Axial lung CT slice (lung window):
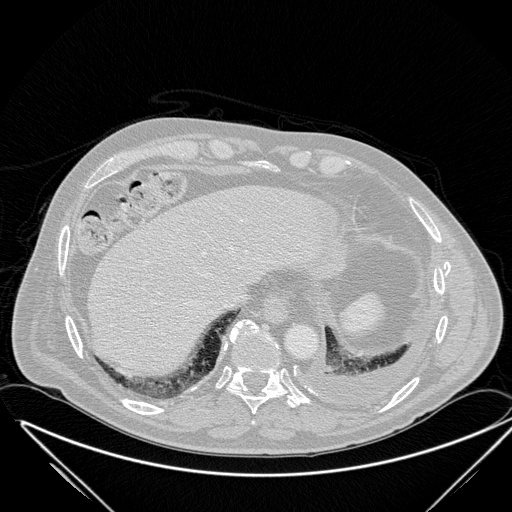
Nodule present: no